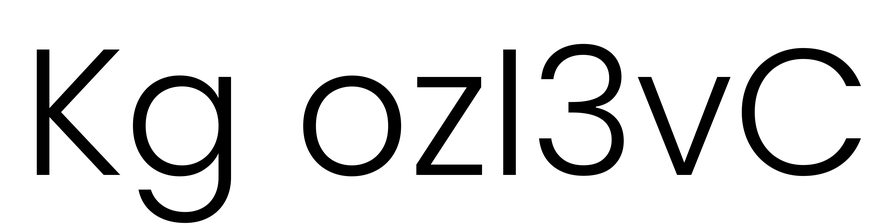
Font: Poppins-Light